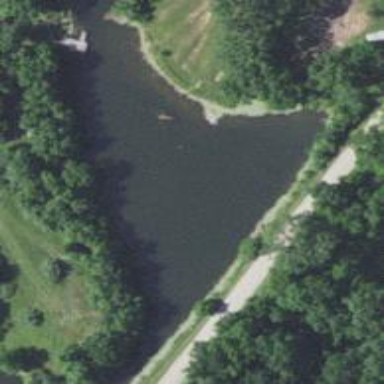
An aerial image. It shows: Pond with natural water.